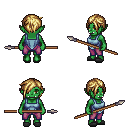
a pixel art fantasy rpg character, female body template, orc, green skin, blue vest, magenta pants, blonde pixie cut hairstyle, gray slippers, spear, four views (front, back, left, right), 2x2 character sprite sheet, small pixel art, hard edges, no anti-aliasing